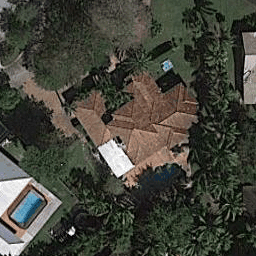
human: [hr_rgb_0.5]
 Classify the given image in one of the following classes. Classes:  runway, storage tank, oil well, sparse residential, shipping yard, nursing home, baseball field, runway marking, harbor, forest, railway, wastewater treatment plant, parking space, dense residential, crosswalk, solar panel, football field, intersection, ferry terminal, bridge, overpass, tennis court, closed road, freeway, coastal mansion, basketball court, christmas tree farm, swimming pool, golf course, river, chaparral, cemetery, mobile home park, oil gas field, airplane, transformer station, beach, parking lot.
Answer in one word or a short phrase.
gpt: coastal mansion